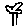
Label: tree